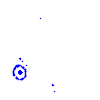
Particle: kaon